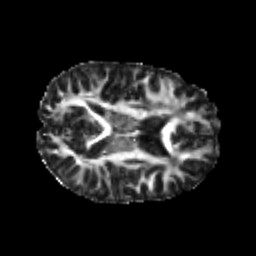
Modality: FA
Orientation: axial
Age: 22
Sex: female
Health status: healthy
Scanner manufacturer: philips
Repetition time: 7.387 s
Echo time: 0.08599 s